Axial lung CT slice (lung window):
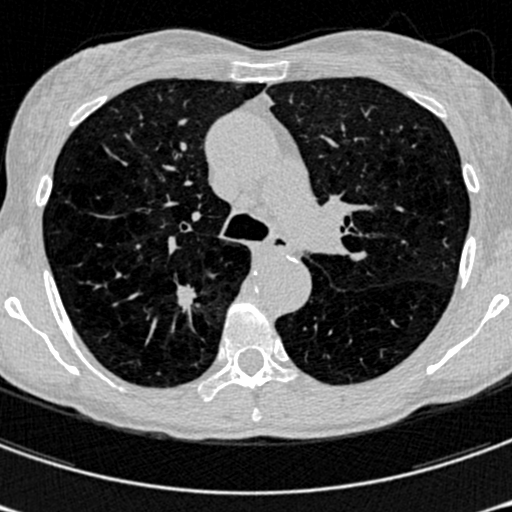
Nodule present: yes
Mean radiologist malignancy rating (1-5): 4.75